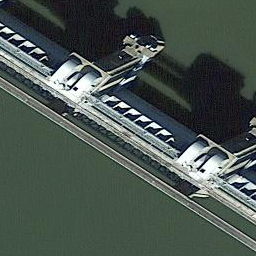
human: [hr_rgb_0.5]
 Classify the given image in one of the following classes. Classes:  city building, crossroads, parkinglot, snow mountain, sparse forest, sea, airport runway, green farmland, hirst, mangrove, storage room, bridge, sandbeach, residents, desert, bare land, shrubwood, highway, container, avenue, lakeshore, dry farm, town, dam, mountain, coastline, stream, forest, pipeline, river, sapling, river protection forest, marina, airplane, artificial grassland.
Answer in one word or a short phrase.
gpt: dam